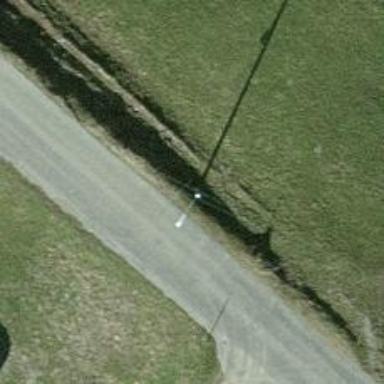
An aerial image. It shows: Power pole.